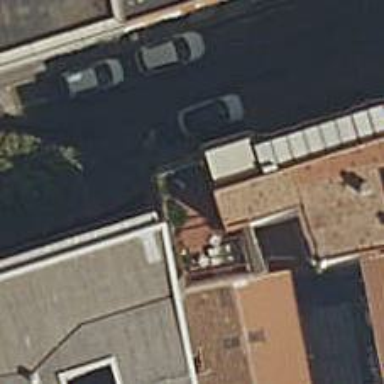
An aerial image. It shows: Storage rental shop.